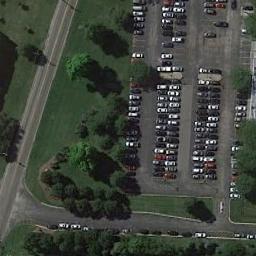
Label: parking_lot